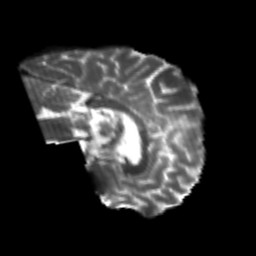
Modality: T2w
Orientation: sagittal
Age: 25
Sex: male
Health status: healthy
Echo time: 0.074 s